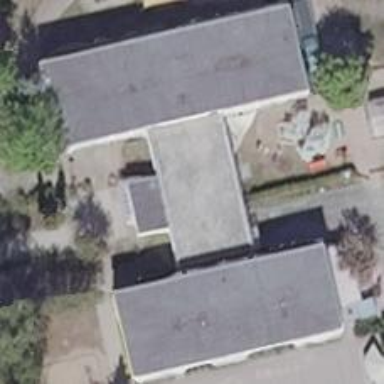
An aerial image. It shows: Kindergarten.